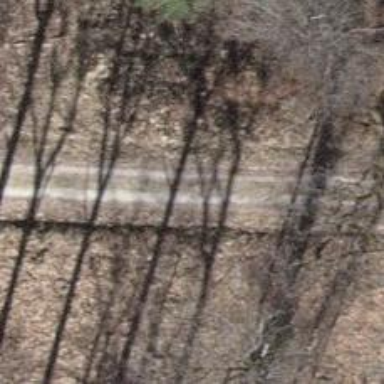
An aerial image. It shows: Gravel track road.